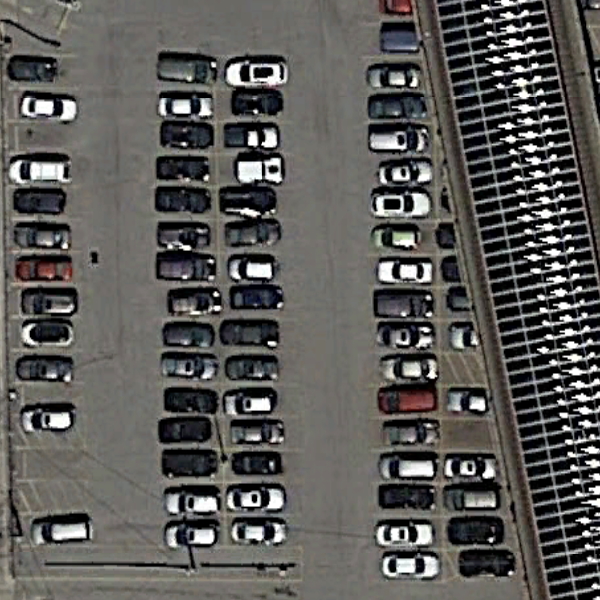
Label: Parking